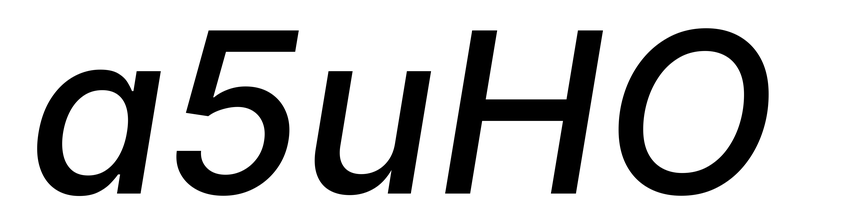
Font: Inter-Italic_Medium_Italic